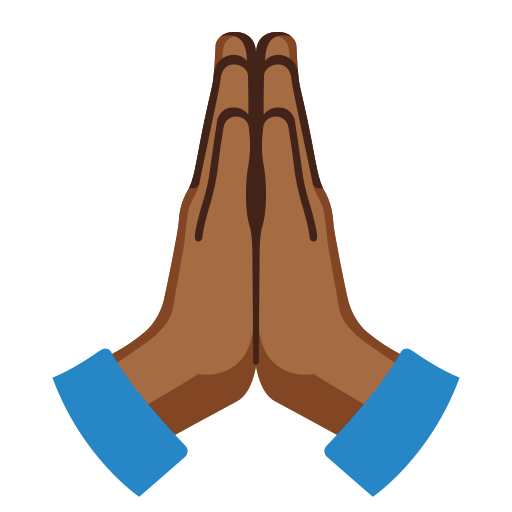
Emoji: 🙏🏾